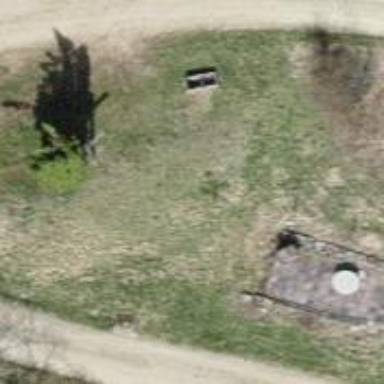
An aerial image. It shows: Historic wayside cross.